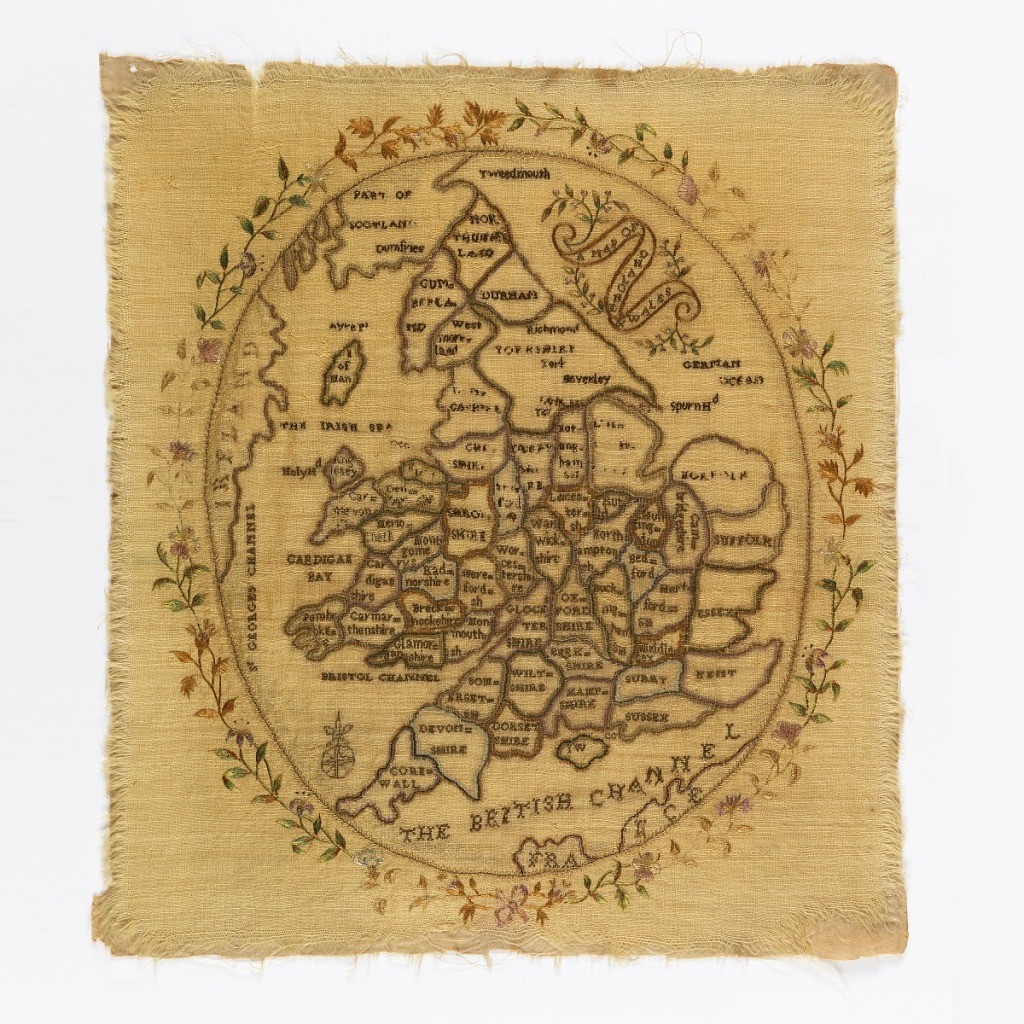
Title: Map sampler
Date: late 18th century
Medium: silk and wool embroidery on wool foundation Technique: embroidered in cross, stem, satin and running stitches on plain weave foundation
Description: Oval map of Scotland, England and Wales.  The wool fabric is over plain weave cotton.  Some of the embroidery is through two layers; some through one.